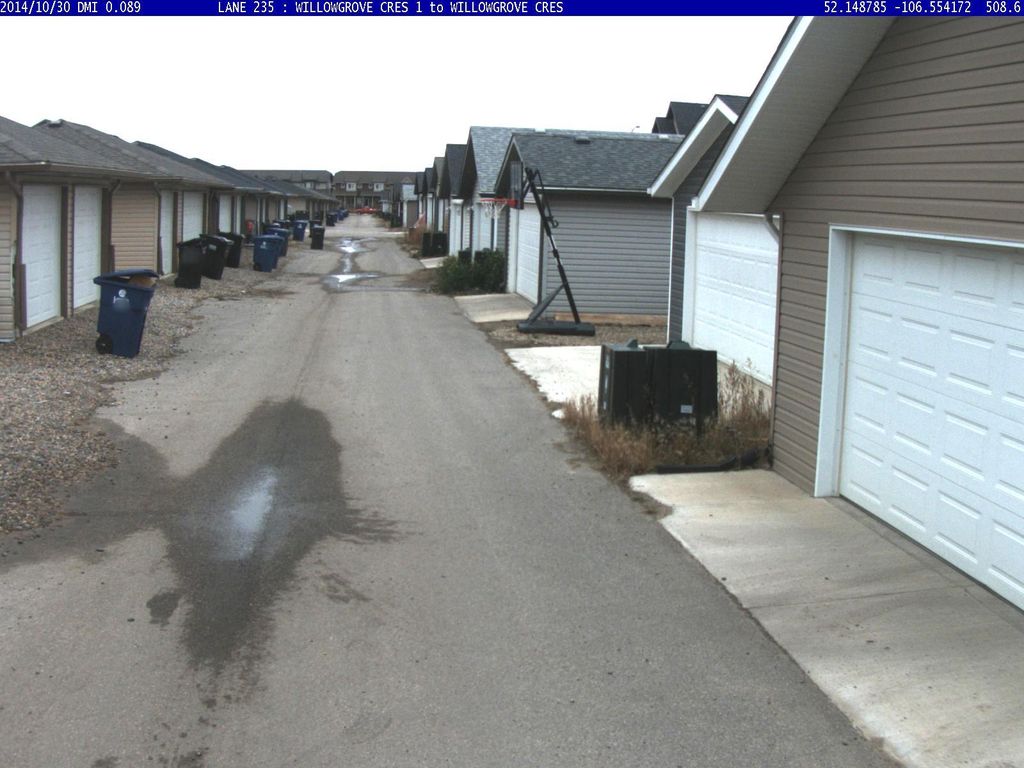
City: saskatoon